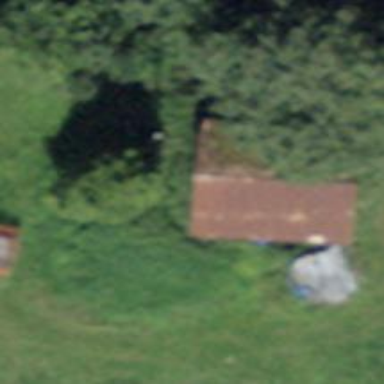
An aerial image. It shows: Barn.